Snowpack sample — Rabbit Ears Pass, Jackson County, Colorado, USA (12/17/25, 1:08 PM MST)
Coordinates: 40.387, -106.625
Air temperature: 34 °F
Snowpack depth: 46 cm
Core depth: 20 cm
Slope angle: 6°, slope face: 165°
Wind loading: medium
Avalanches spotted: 0
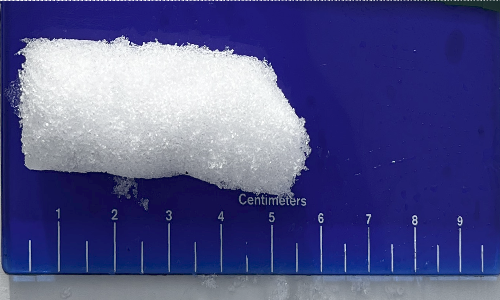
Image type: core
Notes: No avalanches spotted nearby, although collected in a meadowy area with minimal risk on this face of the pass.